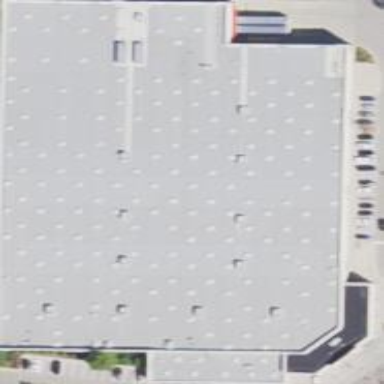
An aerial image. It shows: Retail building with wholesale shop.